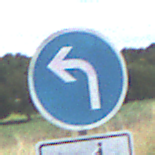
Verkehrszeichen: VorgeschriebeneFahrtrichtungLinks
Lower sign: MehrspurigeFahrzeugeFrei9
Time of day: Midday
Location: Outdoor (Nature)
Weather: PartlyCloudy
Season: NotSpecified
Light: Natural